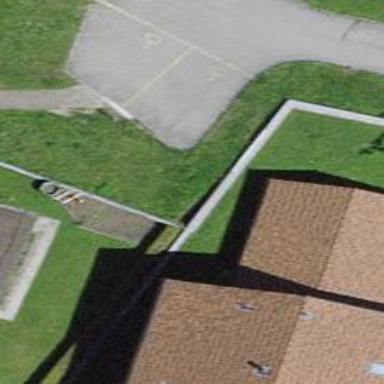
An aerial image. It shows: Disabled parking space.